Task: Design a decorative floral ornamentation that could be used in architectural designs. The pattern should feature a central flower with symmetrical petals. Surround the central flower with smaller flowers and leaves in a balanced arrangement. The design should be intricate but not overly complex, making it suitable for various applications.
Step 1488:
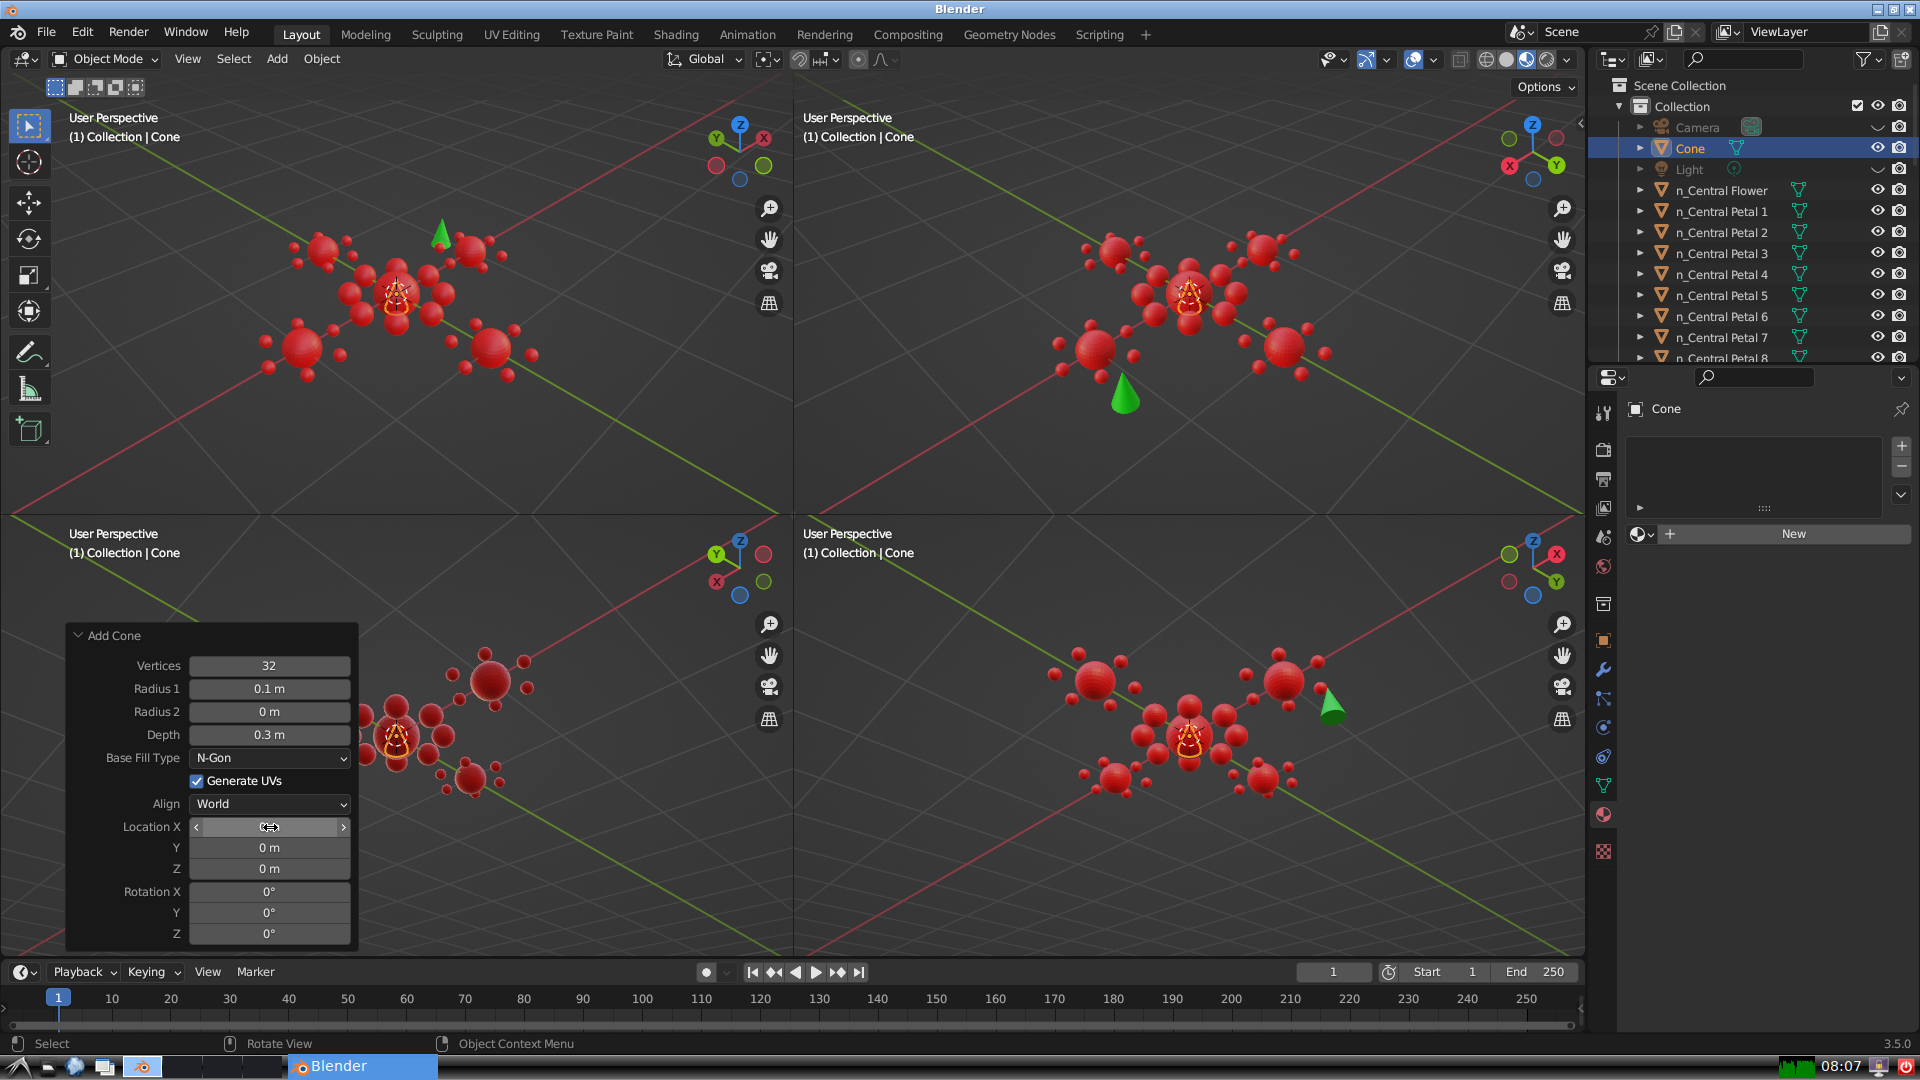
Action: click: no